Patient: sex M, age 67
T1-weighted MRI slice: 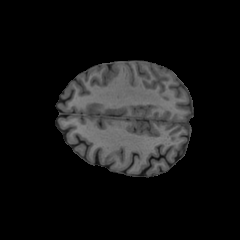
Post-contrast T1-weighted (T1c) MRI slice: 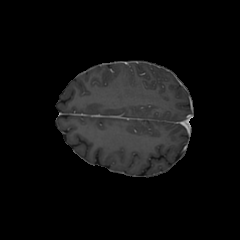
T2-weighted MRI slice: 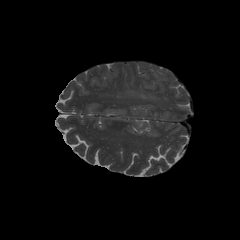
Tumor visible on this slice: yes
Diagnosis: Glioblastoma, IDH-wildtype
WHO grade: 4